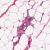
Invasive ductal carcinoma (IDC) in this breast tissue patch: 0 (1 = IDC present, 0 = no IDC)